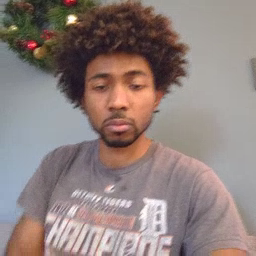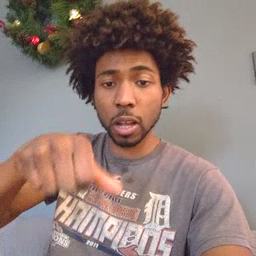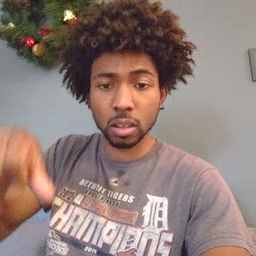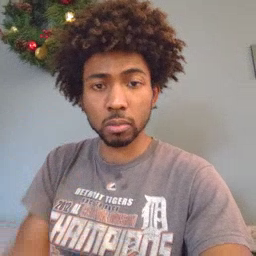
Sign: puzzle